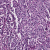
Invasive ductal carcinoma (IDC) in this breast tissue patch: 1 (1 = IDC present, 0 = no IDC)